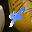
Label: 4